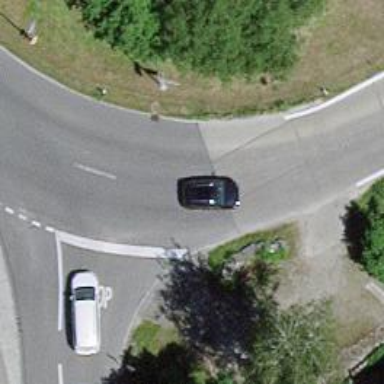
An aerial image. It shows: Tertiary road.